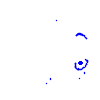
Particle: proton